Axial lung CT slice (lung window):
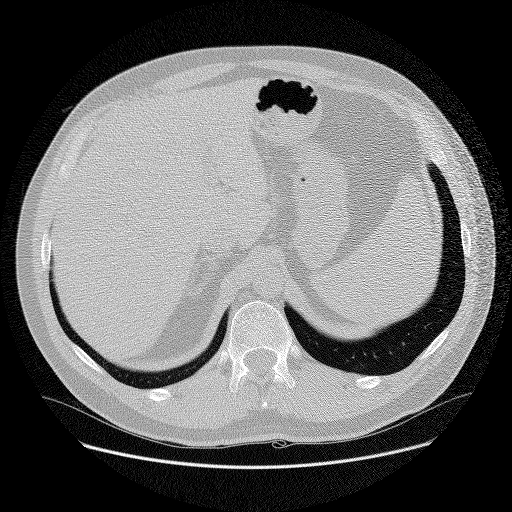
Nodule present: no